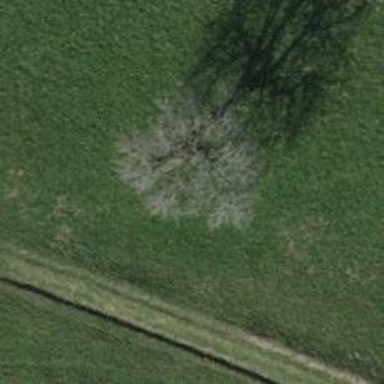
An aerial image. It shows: Beautiful tree in nature.